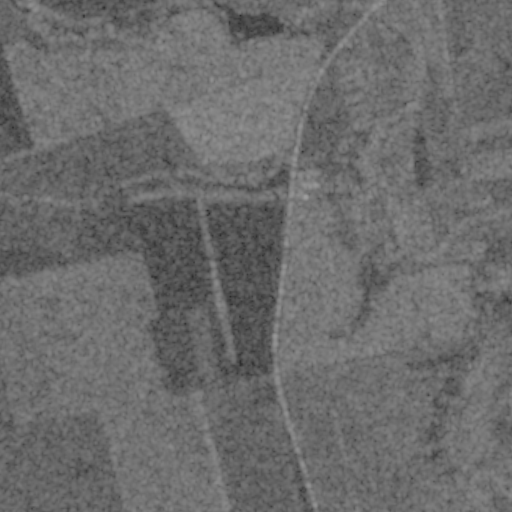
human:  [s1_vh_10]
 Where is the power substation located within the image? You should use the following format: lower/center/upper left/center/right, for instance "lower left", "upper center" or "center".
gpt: The power substation is located in the upper center of the image.
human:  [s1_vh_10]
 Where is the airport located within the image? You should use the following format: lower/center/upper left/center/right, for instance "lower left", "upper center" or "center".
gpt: There is no airport in the image.

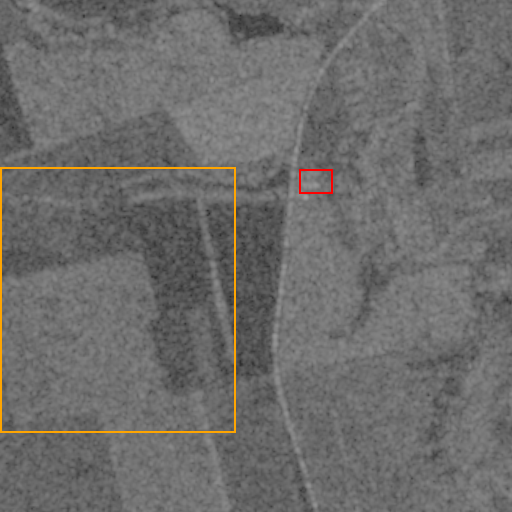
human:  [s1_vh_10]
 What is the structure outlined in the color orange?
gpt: The structure outlined in orange is a crop field.
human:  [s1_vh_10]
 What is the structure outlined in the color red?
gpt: The structure outlined in red is a power substation.
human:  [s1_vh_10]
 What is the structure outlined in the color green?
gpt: There is no green outline.